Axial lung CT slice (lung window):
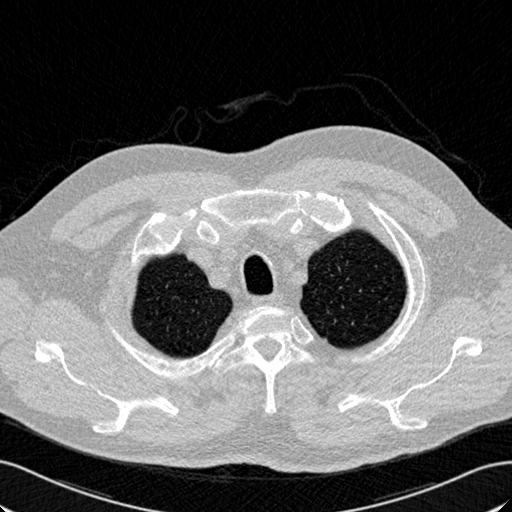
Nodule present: no